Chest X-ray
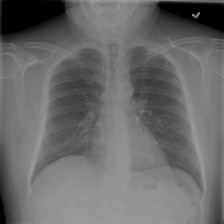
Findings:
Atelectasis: negative
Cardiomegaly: negative
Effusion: negative
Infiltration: negative
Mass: negative
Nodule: negative
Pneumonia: negative
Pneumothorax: negative
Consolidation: negative
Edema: negative
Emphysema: negative
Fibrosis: negative
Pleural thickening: negative
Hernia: negative